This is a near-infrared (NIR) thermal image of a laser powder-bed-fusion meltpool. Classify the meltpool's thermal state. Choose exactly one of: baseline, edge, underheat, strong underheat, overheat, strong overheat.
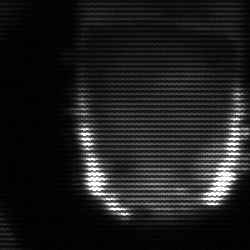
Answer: baseline